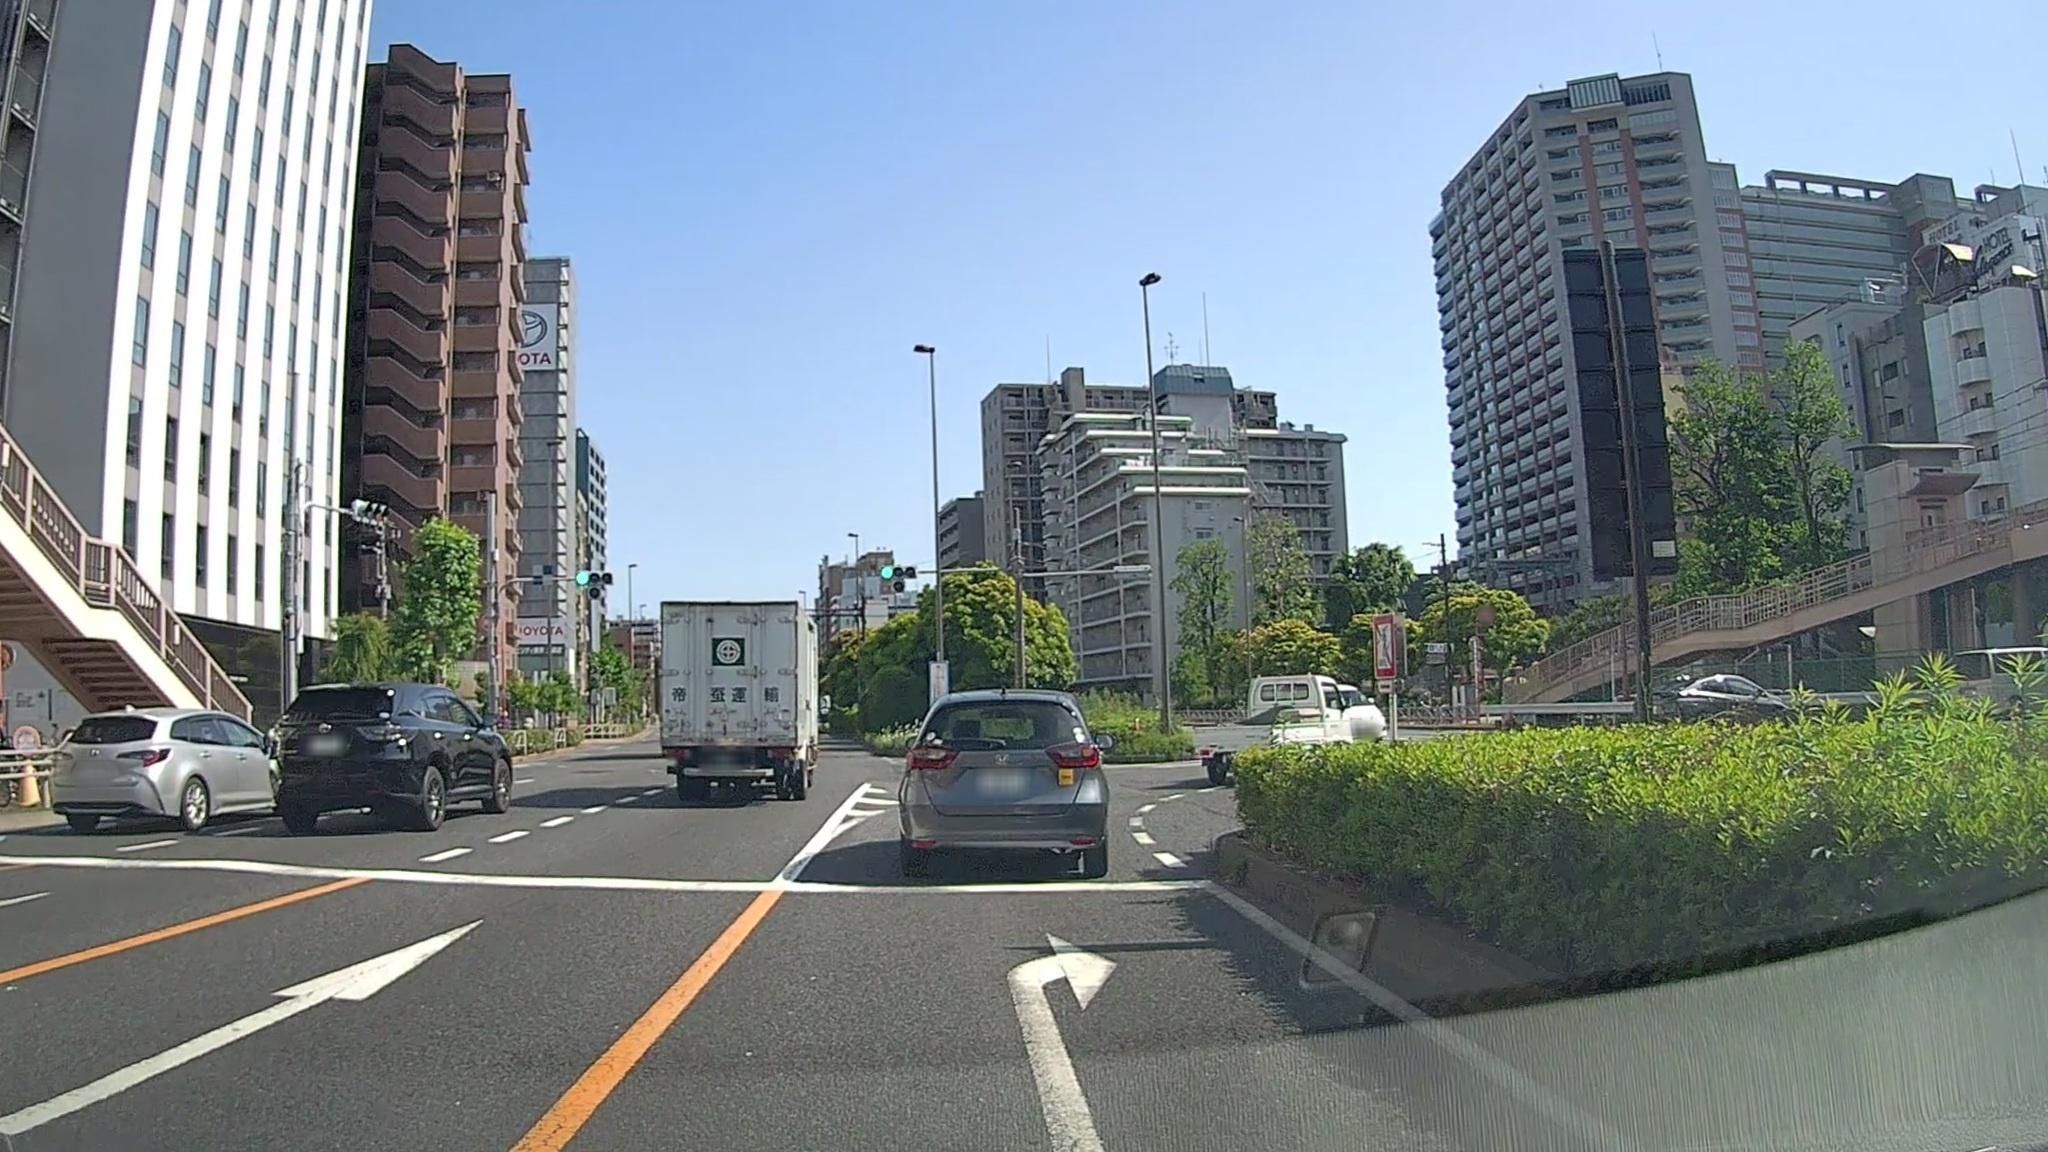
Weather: clear
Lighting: day
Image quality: good
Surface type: driving surface
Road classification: tertiary_link, trunk_link
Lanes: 1
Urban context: urban centre
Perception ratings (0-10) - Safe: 7.34, Lively: 9.06, Beautiful: 5.59, Boring: 3.08, Depressing: 2.77, Wealthy: 7.81